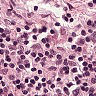
Metastatic tissue present: no